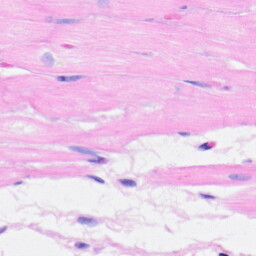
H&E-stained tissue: Heart